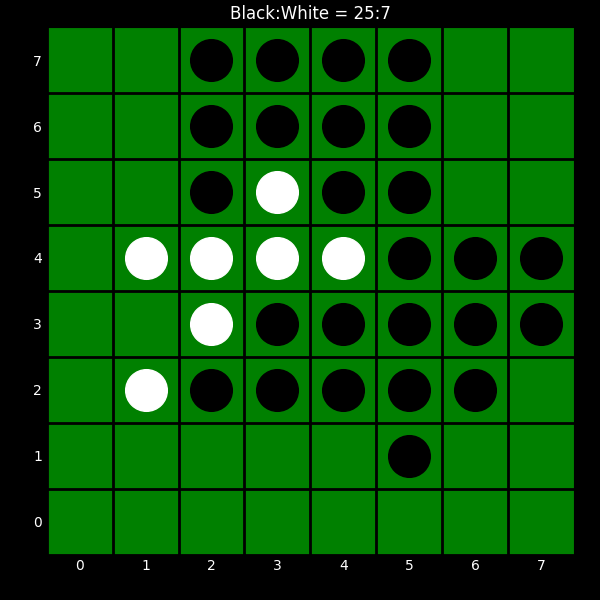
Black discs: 25
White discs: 7